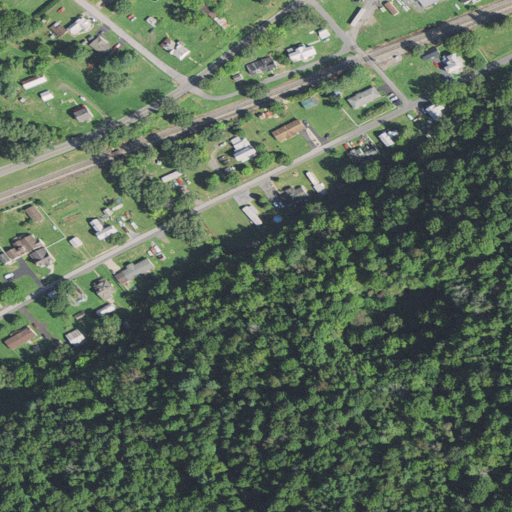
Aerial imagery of valley in Virginia named Stuples Hollow containing deciduous forest, low intensity development, open development, mixed forest, medium intensity development, and high intensity development